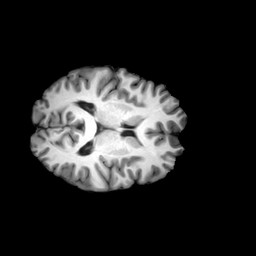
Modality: T1w
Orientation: axial
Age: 43
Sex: female
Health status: healthy